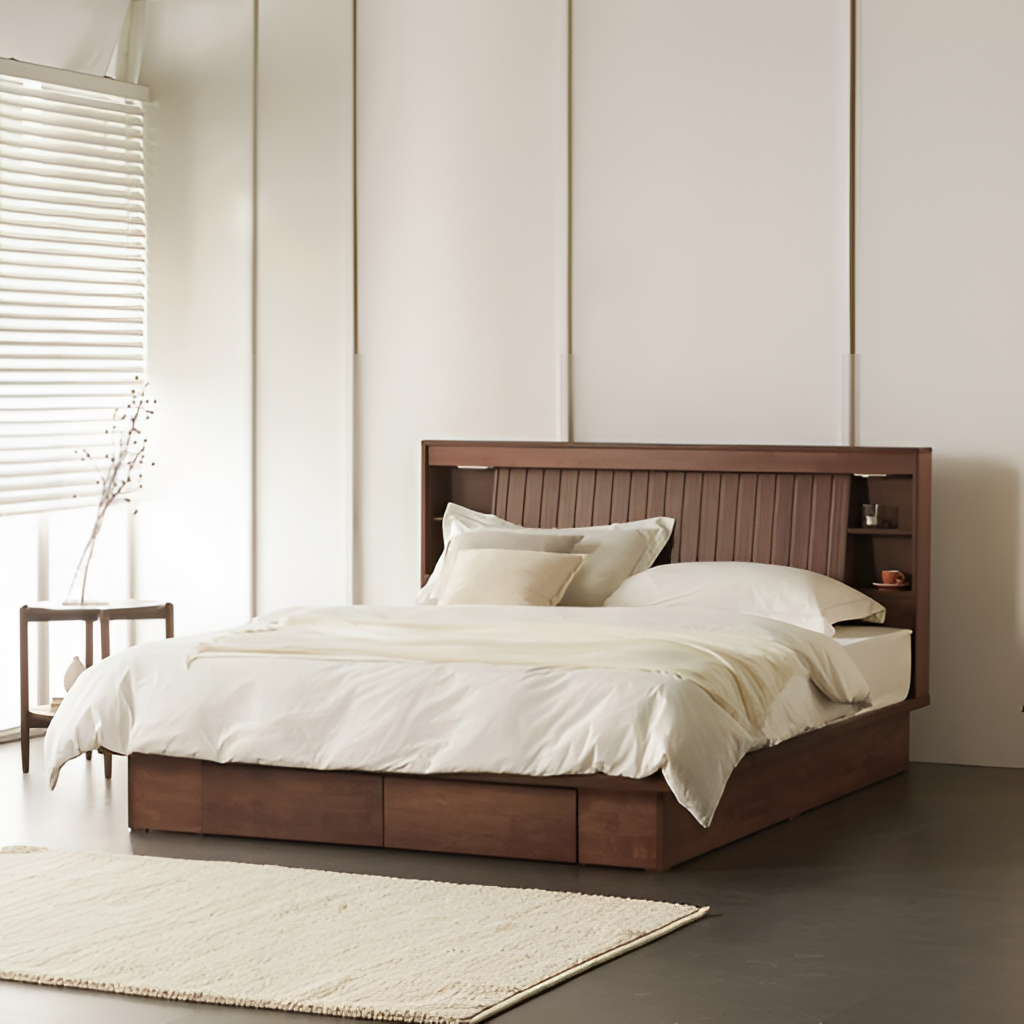
bedroom, wood bed, cream paint wallpaper, with solid pattern, wood flooring, with plank pattern, contemporary